Question: I want to return a set of unique values with categorical variables across multiple columns that that excludes values from another list.

'''
=UNIQUE(QUERY({J2:J,K2:K},"select * where Col1 is not null"))
'''
This properly returns the unique set of values with categorical variables but I can't seem to figure out how to exclude values from another list.
'''
=UNIQUE(FILTER(J2:K,ISNA(MATCH(M2:N,J2:K,0))))
'''
I've tried using this but it returns
'''
#VALUE! FILTER range must be a single row or a single column.
'''
Any help would be appreciated!
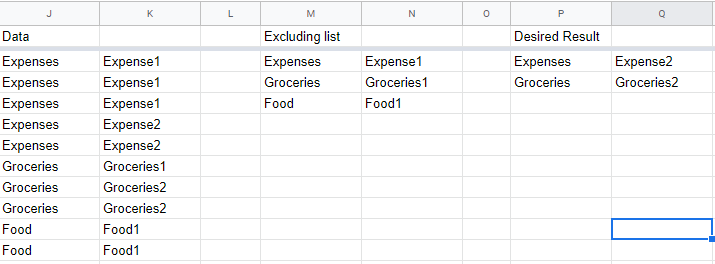
Answer: '''
=ARRAYFORMULA(IFERROR(SPLIT(FILTER(
TRANSPOSE(QUERY(TRANSPOSE(UNIQUE(A2:B)), , 999^99)), NOT(COUNTIF(
TRANSPOSE(QUERY(TRANSPOSE( D2:E) , , 999^99)),
TRANSPOSE(QUERY(TRANSPOSE(UNIQUE(A2:B)), , 999^99))))), " ")))
'''
<URL>
---
to account for items with spaces:
'''
=ARRAYFORMULA(SUBSTITUTE(IFERROR(SPLIT(FILTER(
TRANSPOSE(QUERY(TRANSPOSE(UNIQUE(SUBSTITUTE(A2:B," ","♦️"))),,999^99)), NOT(COUNTIF(
TRANSPOSE(QUERY(TRANSPOSE( SUBSTITUTE(D2:E," ","♦️")) ,,999^99)),
TRANSPOSE(QUERY(TRANSPOSE(UNIQUE(SUBSTITUTE(A2:B," ","♦️"))),,999^99)))))," ")),"♦️"," "))
'''
<URL>